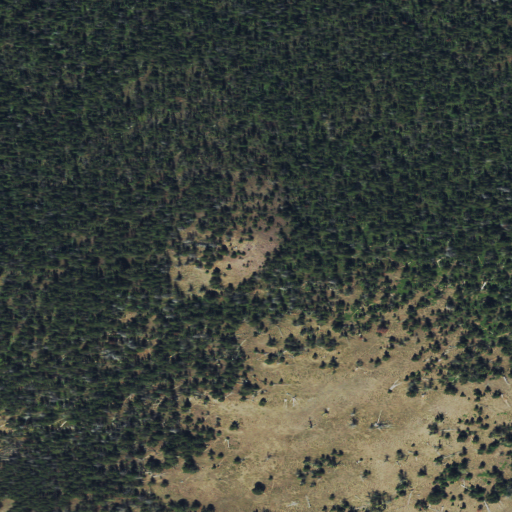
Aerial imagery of mountain in Montana named Silver King Mountain containing evergreen forest, grassland, and shrub